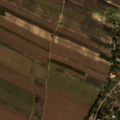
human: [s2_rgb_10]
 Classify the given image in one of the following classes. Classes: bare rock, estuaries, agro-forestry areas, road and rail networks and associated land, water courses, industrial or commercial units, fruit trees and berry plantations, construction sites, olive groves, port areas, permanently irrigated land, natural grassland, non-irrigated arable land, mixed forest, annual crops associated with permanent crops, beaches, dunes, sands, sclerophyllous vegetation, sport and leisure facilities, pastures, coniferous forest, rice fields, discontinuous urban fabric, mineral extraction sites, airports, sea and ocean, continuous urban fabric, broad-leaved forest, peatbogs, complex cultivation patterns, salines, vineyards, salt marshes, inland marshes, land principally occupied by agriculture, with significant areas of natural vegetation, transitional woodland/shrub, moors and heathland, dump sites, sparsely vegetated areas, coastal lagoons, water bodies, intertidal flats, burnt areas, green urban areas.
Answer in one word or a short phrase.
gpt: permanently irrigated land, land principally occupied by agriculture, with significant areas of natural vegetation